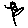
Label: flower